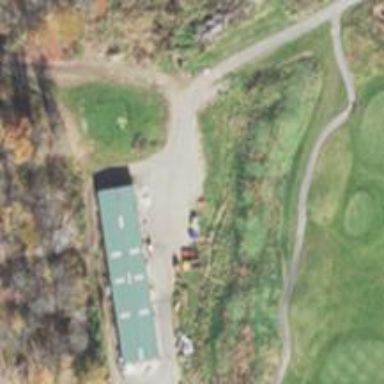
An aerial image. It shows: Path for golf carts.